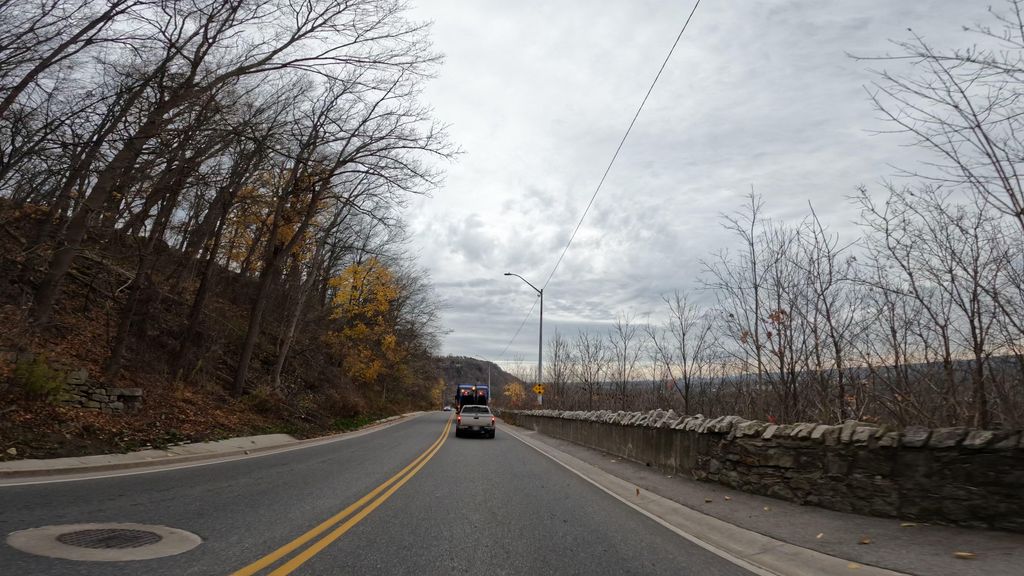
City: hamilton